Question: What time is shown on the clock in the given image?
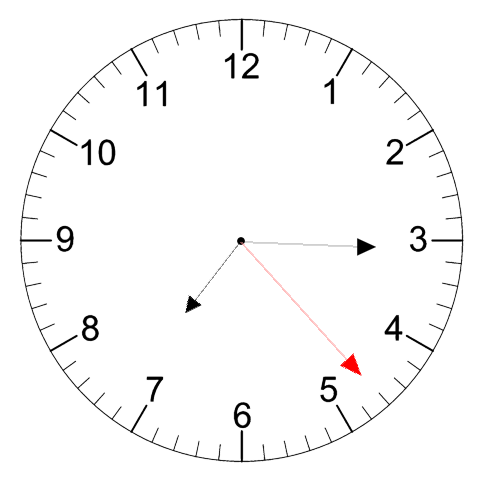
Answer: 07:15:23